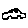
Label: car